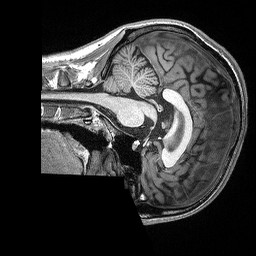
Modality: T1w
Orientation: sagittal
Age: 23
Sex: male
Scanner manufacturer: siemens
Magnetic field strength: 3 T
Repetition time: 2.3 s
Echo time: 0.00298 s